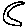
Label: moon